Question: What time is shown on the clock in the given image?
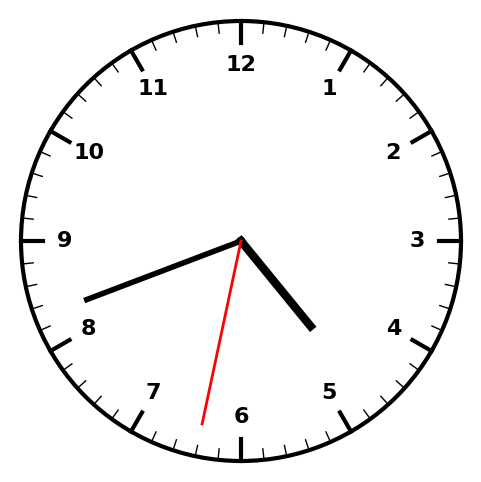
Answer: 04:41:32